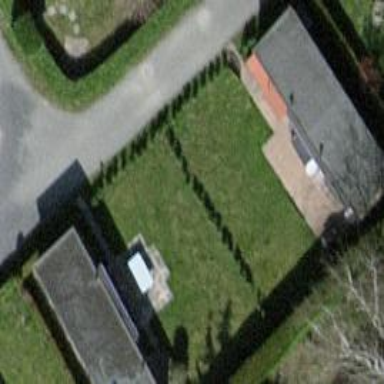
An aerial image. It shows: Static caravan.